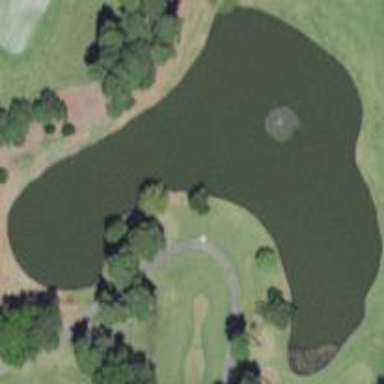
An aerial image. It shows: Scenic view of water hazard on golf course. The natural water feature adds beauty to the landscape.